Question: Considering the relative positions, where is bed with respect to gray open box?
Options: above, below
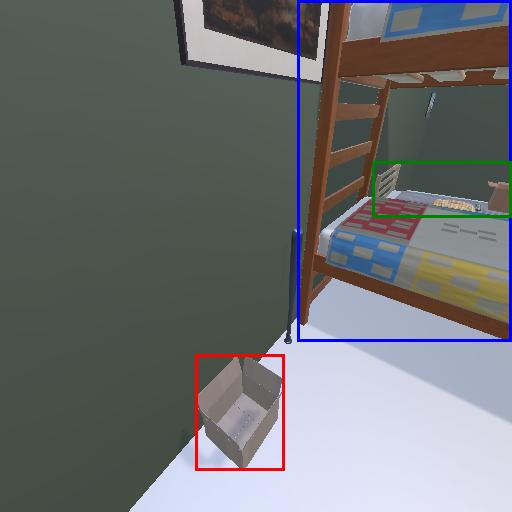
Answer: above